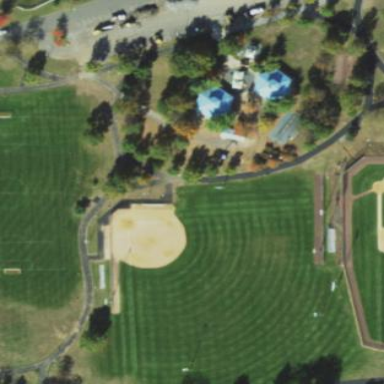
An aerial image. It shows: Softball pitch for leisure and sport activities.